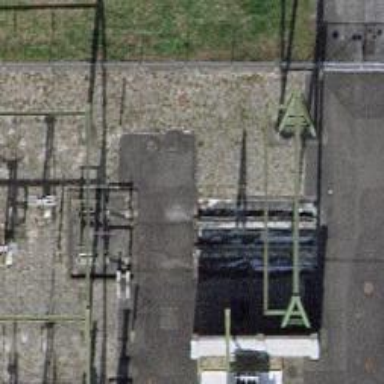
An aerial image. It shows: Transformer is shown.